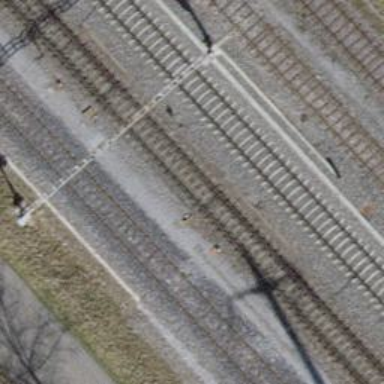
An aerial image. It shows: Railway switch.